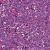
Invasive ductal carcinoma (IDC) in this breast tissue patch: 0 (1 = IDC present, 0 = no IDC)